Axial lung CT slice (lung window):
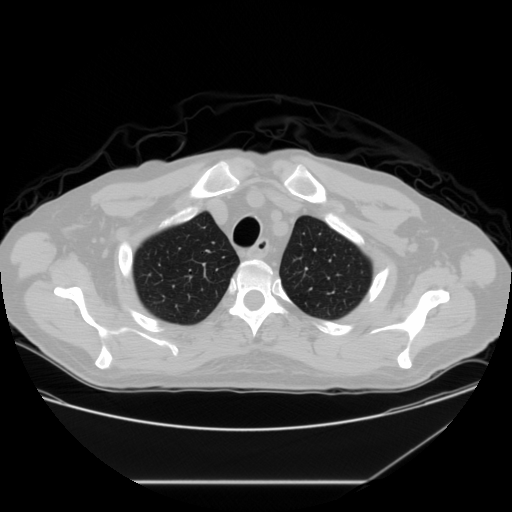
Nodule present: no